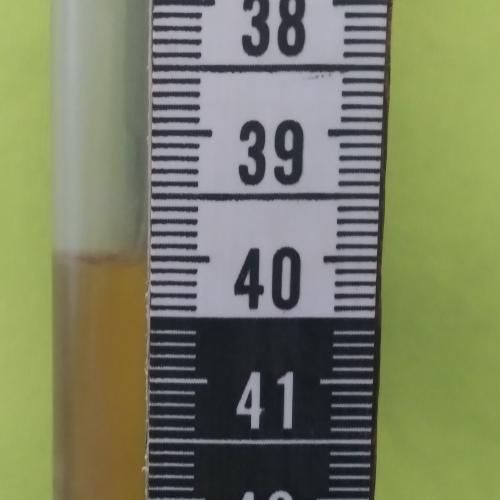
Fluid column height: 40.0 cm